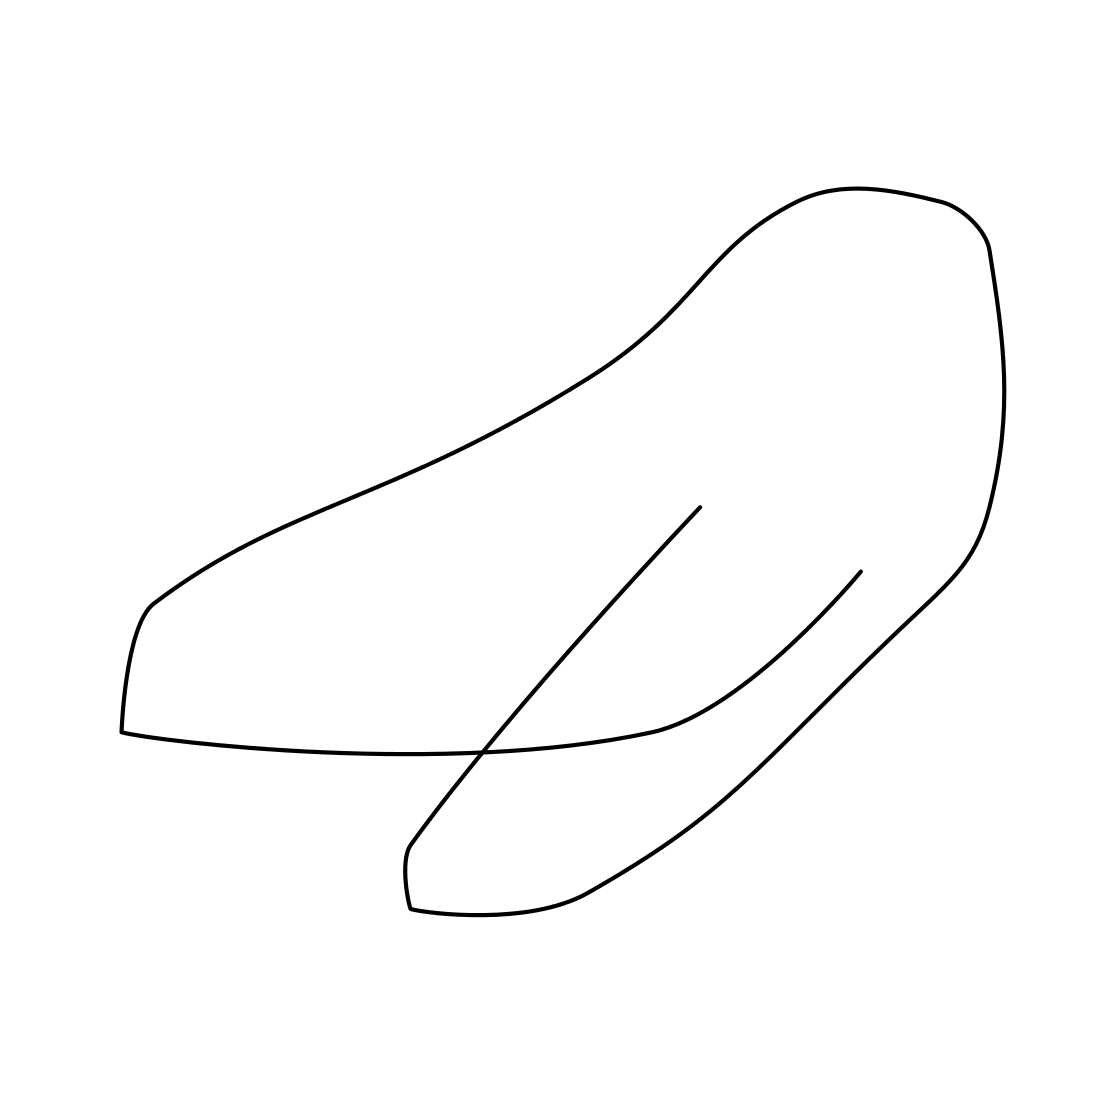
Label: paper clip